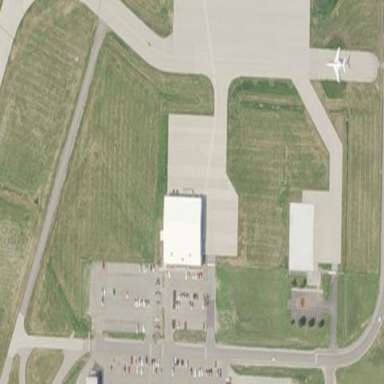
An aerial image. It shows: Apron at the airport.